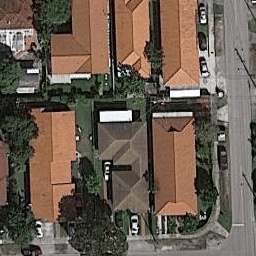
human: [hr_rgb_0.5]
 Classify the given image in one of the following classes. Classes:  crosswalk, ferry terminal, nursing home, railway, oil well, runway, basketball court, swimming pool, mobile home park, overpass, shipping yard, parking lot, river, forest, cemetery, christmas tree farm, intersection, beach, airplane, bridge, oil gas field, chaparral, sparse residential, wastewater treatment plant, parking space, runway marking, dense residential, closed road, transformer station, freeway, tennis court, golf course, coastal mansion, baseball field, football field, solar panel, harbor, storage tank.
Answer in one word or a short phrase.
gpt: dense residential